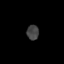
Tissue: skin
Cell type: Epithelial cells
Senescence score: 0.264
Nuclear area (px): 175
Mean DAPI intensity: 67.131